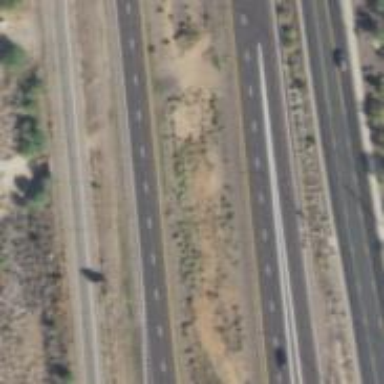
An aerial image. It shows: Asphalt motorway.